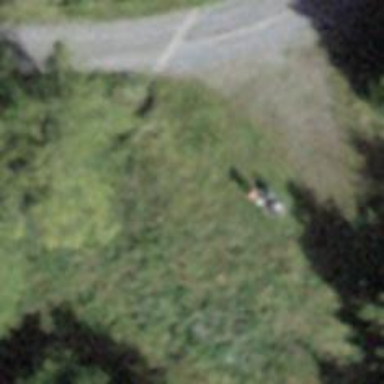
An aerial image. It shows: Bench for seating.